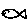
Label: fish